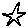
Label: star